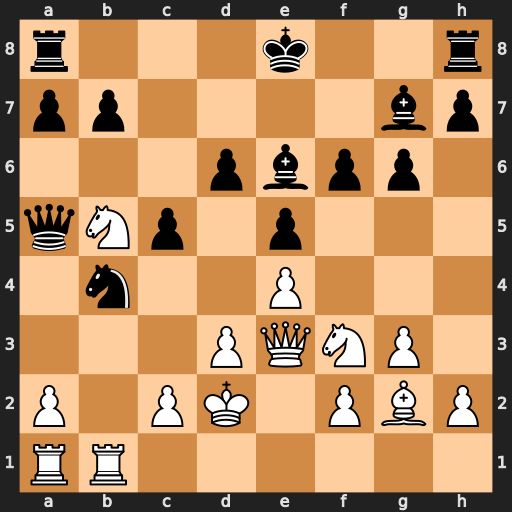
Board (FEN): r3k2r/pp4bp/3pbpp1/qNp1p3/1n2P3/3PQNP1/P1PK1PBP/RR6
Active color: w
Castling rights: kq
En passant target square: -
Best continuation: Nxd6+ Ke7 Nxb7